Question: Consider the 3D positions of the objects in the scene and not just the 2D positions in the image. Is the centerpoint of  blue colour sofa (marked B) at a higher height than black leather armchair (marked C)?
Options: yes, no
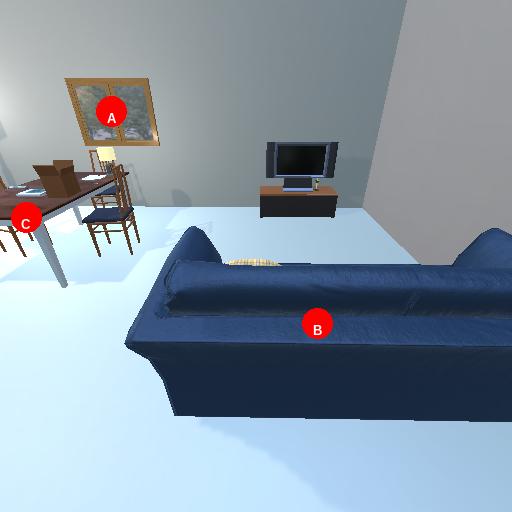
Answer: yes